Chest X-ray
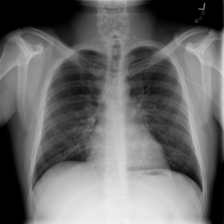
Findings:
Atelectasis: negative
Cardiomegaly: negative
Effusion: negative
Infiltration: negative
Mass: negative
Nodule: negative
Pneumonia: negative
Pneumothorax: negative
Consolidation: negative
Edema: negative
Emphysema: negative
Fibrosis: negative
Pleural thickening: negative
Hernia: negative